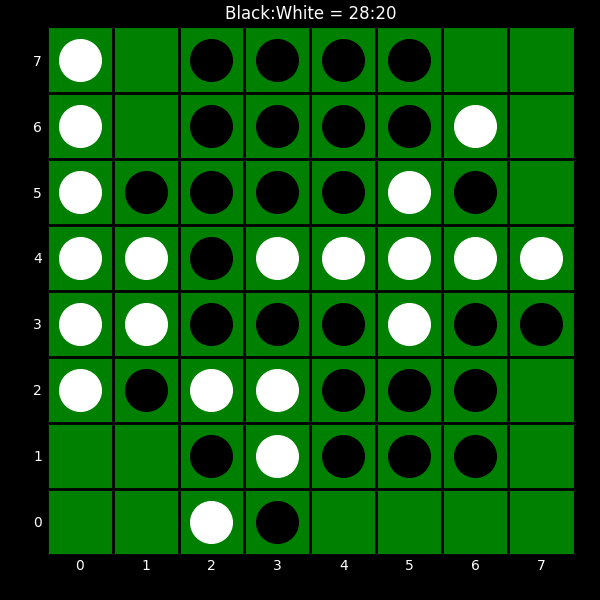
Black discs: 28
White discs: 20